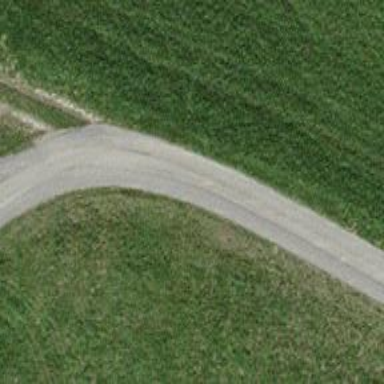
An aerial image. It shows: Well-maintained track road with grade 1 tracktype.